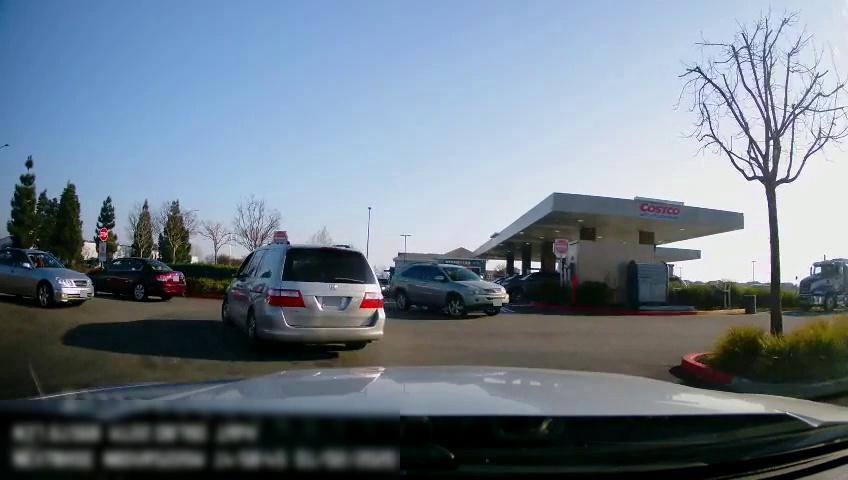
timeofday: Day
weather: Sunny
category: Drivable Space
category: Drivable Space
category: Vehicles | Truck
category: Vehicles | Car
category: Vehicles | Car
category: Vehicles | SUV
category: Vehicles | SUV
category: Vehicles | SUV
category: Traffic | Signs
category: Traffic | Signs
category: Traffic | Signs